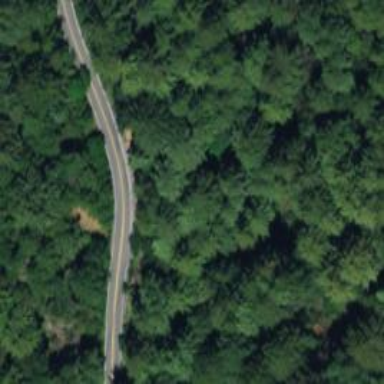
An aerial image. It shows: Rest area along the road.